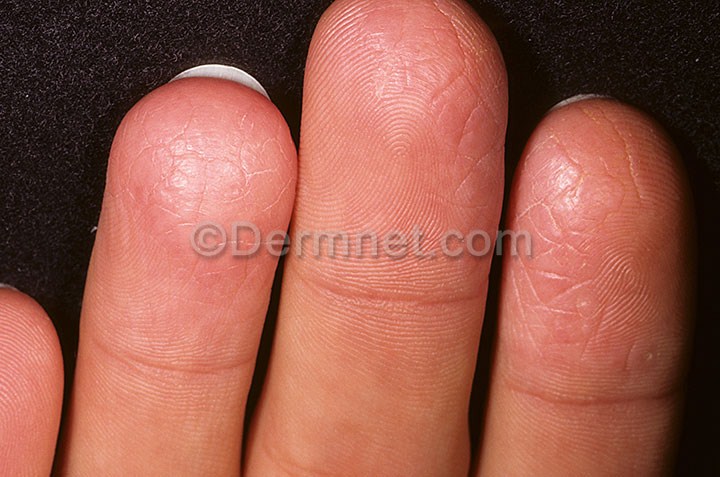
Disease: Eczema Photos